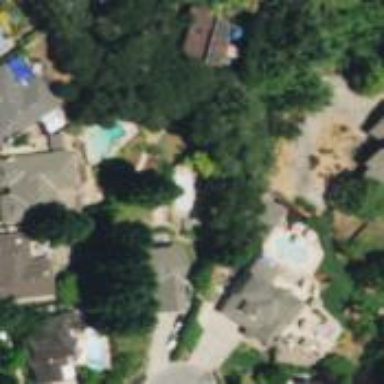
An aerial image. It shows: Swimming pool located in leisure land.